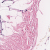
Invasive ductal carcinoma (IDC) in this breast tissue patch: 0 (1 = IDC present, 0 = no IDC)